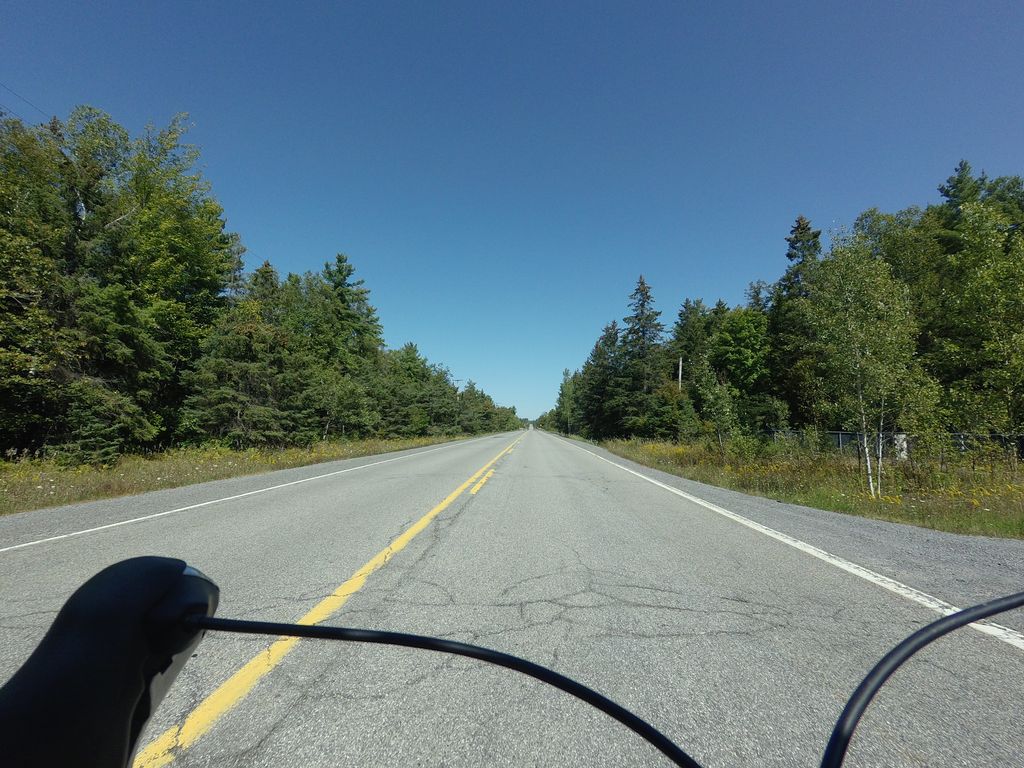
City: ottawa-gatineau